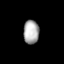
Tissue: lung
Cell type: Epithelial cells
Senescence score: 0.218
Nuclear area (px): 362
Mean DAPI intensity: 172.149